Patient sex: F
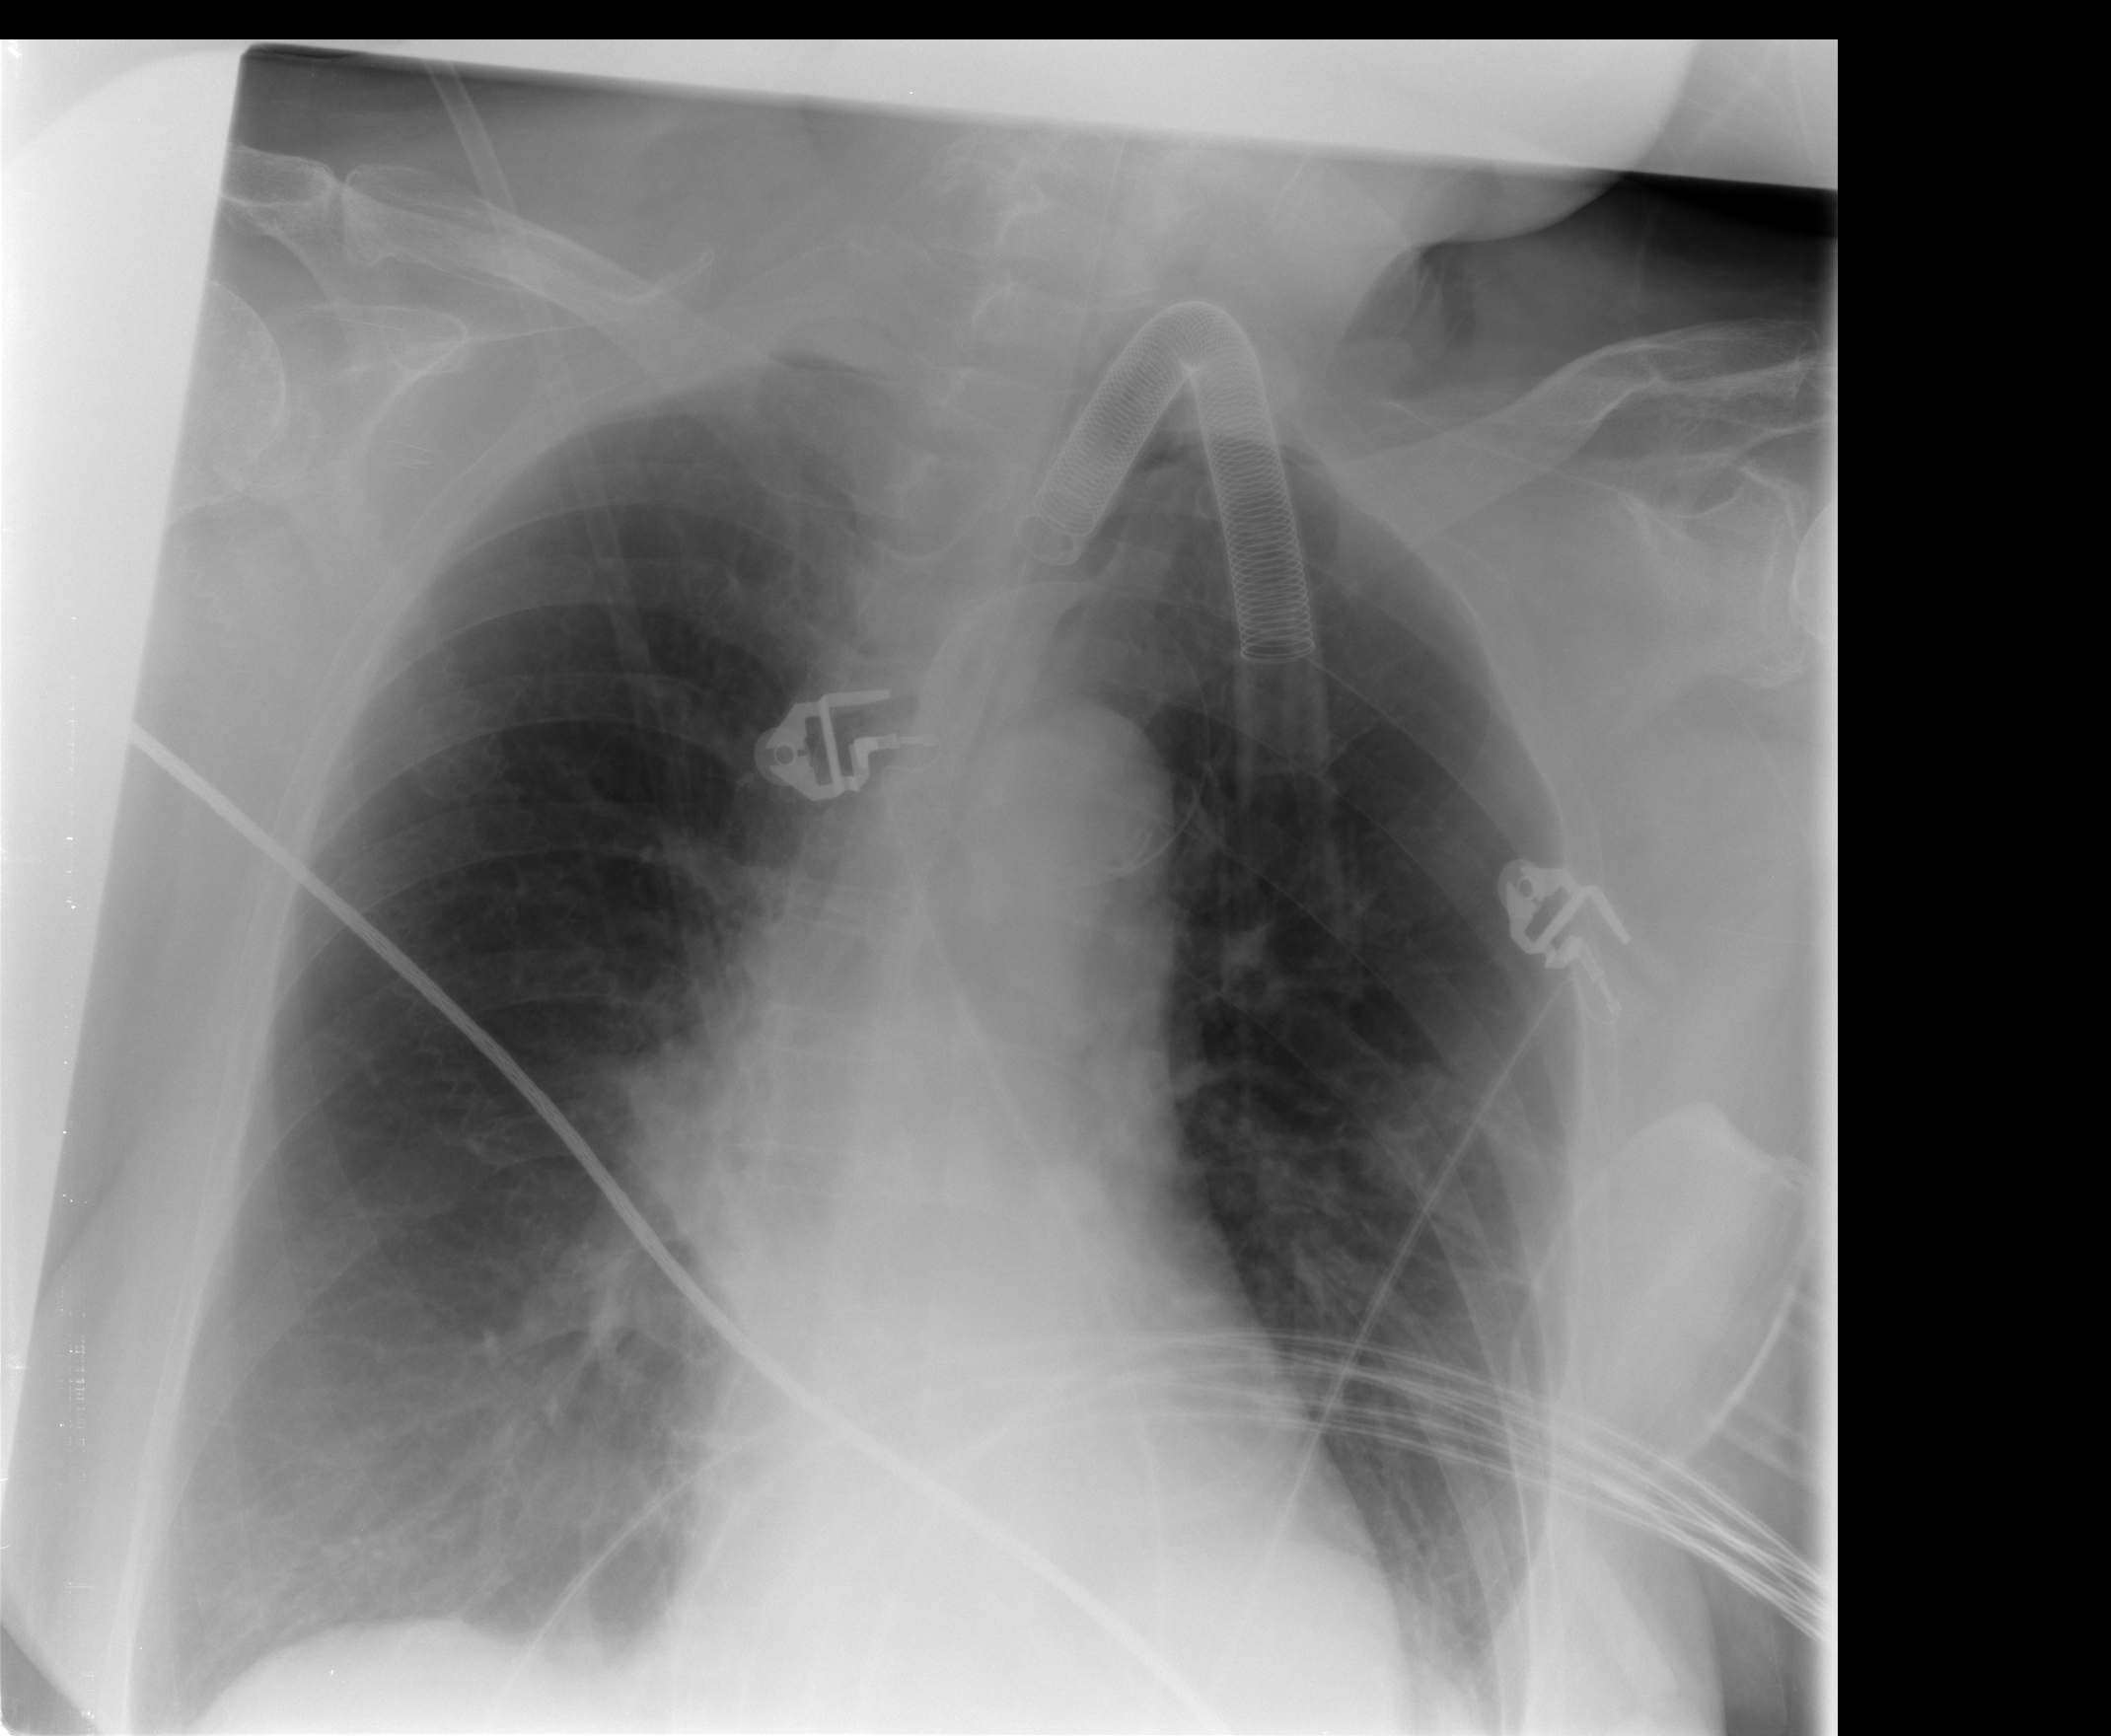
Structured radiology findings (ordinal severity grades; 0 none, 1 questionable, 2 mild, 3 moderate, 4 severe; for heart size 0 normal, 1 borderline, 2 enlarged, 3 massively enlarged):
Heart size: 0
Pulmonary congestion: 0
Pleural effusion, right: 1
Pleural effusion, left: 0
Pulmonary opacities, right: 0
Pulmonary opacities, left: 0
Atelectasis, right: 2
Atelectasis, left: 2